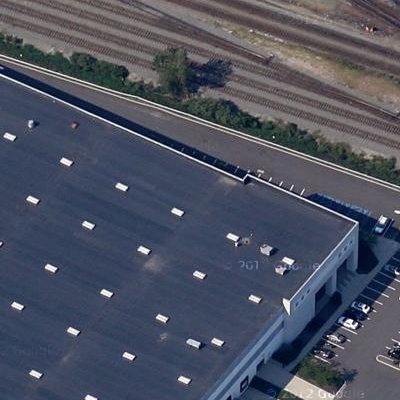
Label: Industry